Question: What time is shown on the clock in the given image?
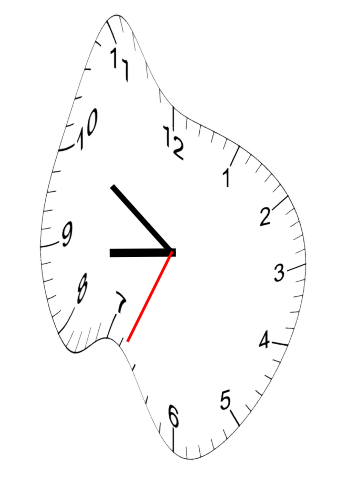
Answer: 08:50:34